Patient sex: M
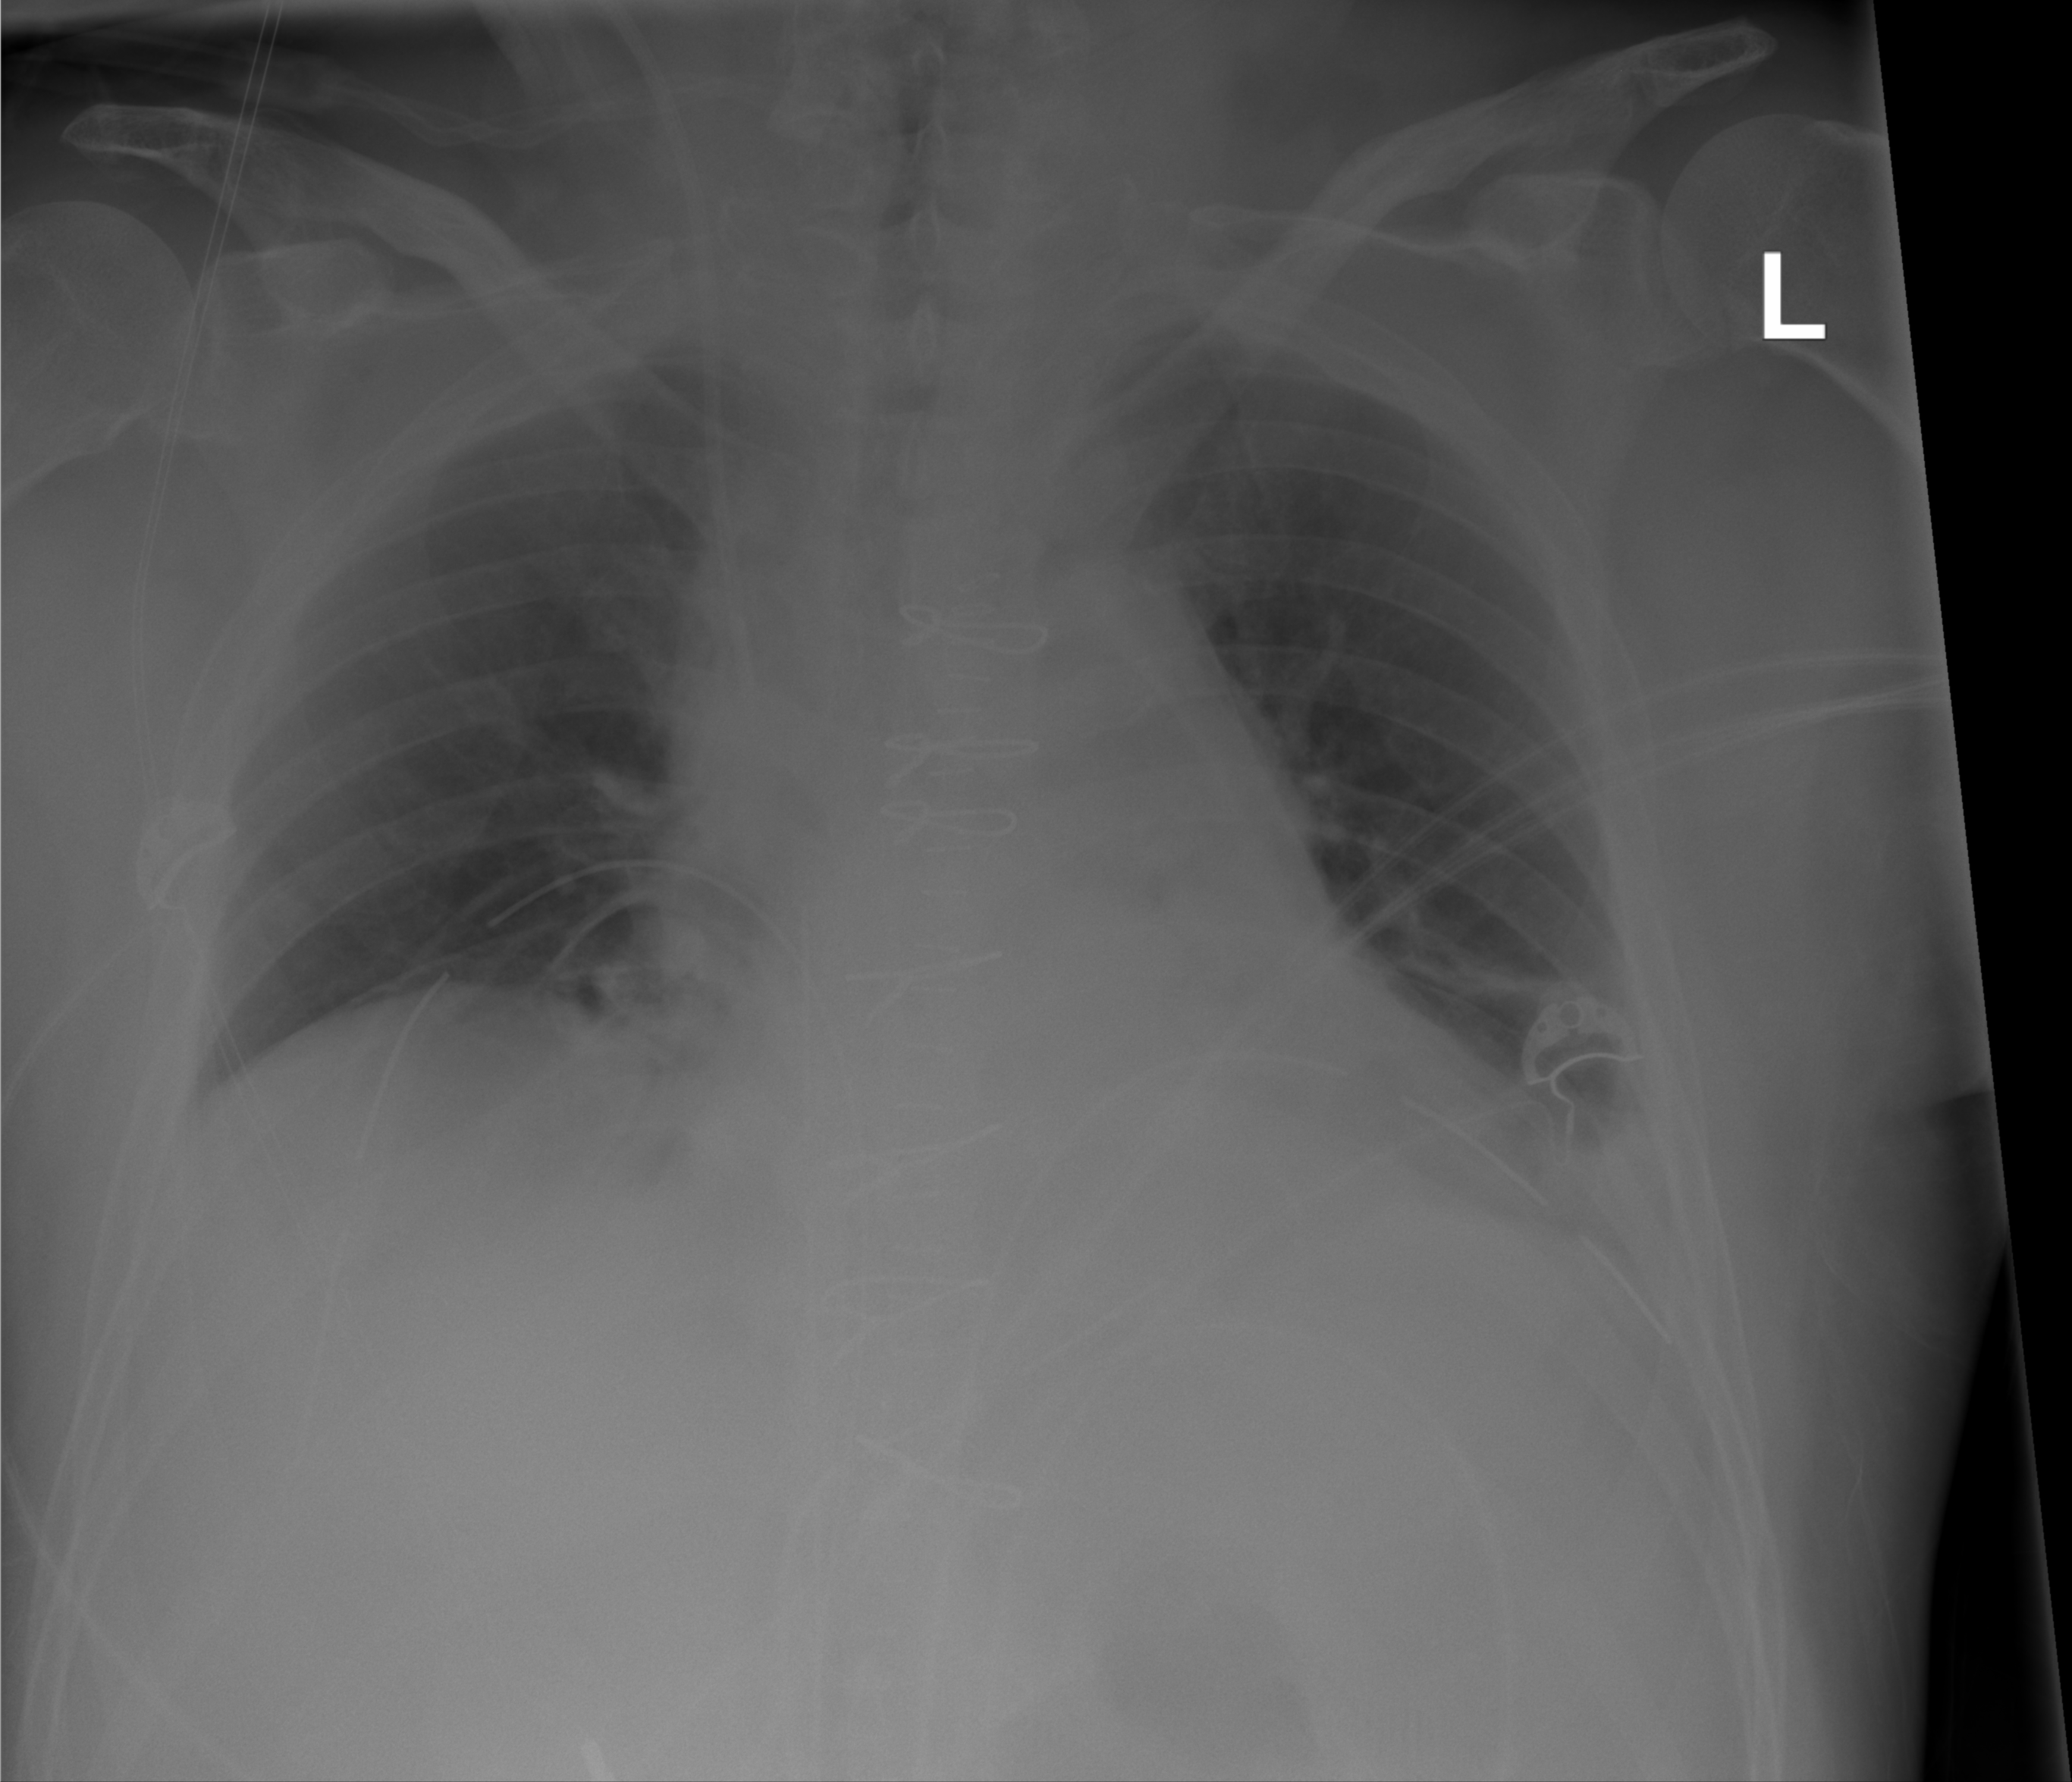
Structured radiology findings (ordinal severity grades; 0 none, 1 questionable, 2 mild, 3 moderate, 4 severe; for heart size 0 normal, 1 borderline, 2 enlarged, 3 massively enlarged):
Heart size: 0
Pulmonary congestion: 0
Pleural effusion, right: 0
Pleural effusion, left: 2
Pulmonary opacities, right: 0
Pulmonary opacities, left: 0
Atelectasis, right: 2
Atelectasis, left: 2